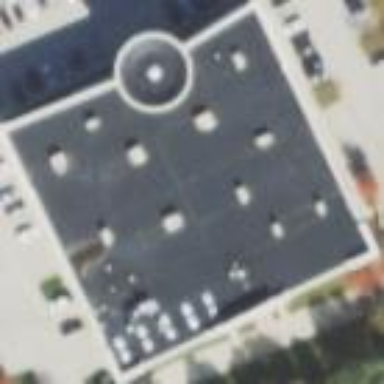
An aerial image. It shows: Building that houses fitness center.